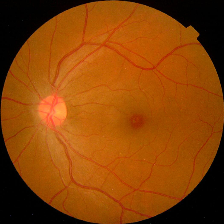
Diabetic retinopathy grade: No DR